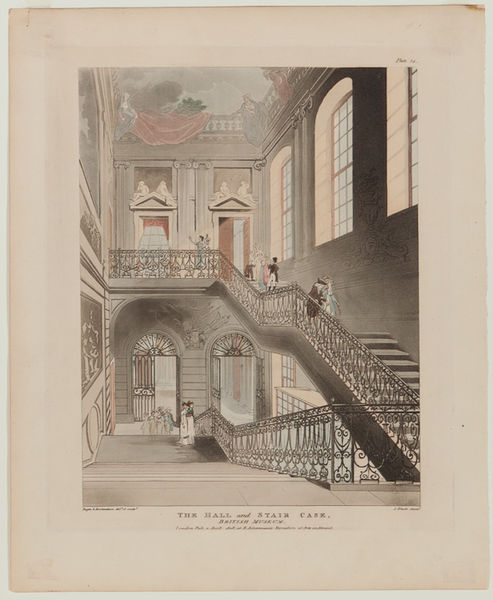
Titel: Hall and Staircase, British Museum, from The Microcosm of London
Künstler: Thomas Rowlandson
Standort: Amherst (Massachusetts, USA)
Institution: Mead Art Museum, Amherst College
Schlagwörter: frauen, menschen, fenster, raum, tür, brüstung, gitter, decke, türen, grafik, treppe, fancy, hall, men, ornate, palace, people, red, stairs, steps, white, window, women, black, figures, grey, interior, old, windows, woman, wandgemälde, aufgang, geländer, perspective, railing, staircase, halle, eingang, koloriert, man, stone, treppenhaus, building, girl, house, treppengeländer, boy, fresko, drawing, sketch, door, marble, person, design, doors, ädikulen, ceiling, gate, mansion, fresco, deckenfresko, hallway, vault, stucco, s, d, stairway, hi, bannister, g, b, h, weird, i, banister, a, j, statute, ironwork, orante, c, trompe l'oeil, ceillng, filigree, ds, opaque, wrought-iron